Interaction volume radius: 10 \u00c5
Interaction volume height: 25 \u00c5
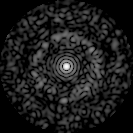
Disorder parameter: 0.8582